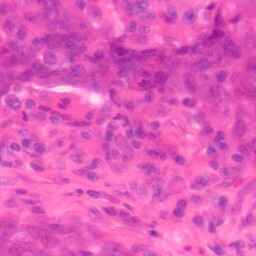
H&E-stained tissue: Colon